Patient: sex M, age 58
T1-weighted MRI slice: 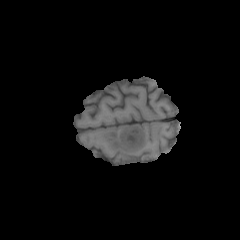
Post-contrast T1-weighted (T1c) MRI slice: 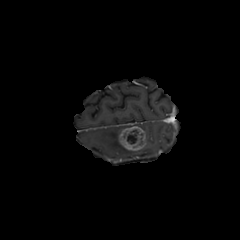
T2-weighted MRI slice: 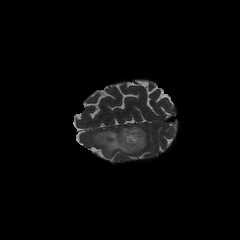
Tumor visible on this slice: yes
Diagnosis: Glioblastoma, IDH-wildtype
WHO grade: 4